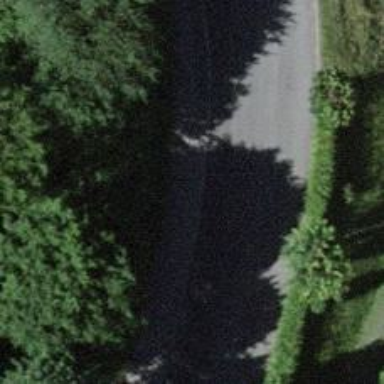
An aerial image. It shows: Sidewalk.